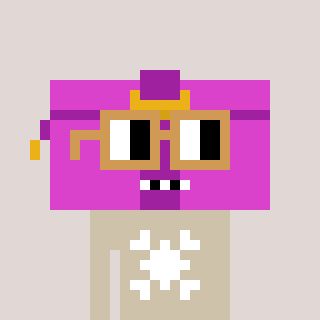
a pixel art character with square brown glasses, a clutch-shaped head and a bege-colored body on a warm background